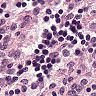
Metastatic tissue present: no